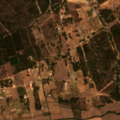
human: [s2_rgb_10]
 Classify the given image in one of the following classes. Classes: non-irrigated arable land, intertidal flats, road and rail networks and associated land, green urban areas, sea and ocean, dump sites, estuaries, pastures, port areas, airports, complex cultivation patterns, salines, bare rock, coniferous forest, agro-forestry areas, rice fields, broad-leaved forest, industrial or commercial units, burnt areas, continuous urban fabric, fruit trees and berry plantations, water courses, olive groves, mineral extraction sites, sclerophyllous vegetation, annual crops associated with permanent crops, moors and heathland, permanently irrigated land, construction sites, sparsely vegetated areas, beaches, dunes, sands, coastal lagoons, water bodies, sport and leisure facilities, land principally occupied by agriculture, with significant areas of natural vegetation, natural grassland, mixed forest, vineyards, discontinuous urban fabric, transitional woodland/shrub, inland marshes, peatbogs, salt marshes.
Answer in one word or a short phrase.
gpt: non-irrigated arable land, complex cultivation patterns, mixed forest, transitional woodland/shrub